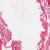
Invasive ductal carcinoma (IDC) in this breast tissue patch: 0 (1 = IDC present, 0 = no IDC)